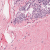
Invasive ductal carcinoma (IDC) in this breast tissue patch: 0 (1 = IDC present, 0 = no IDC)